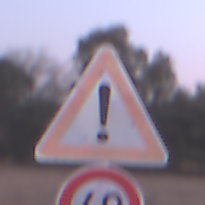
Verkehrszeichen: Gefahrenstelle
Zusatzzeichen unten: Geschwindigkeit60
Umgebung: Outdoor, Nature
Tageszeit: SunriseSunset
Wetter: Clear
Licht: Natural
Jahreszeit: NotSpecified
Kontrast: LowContrast